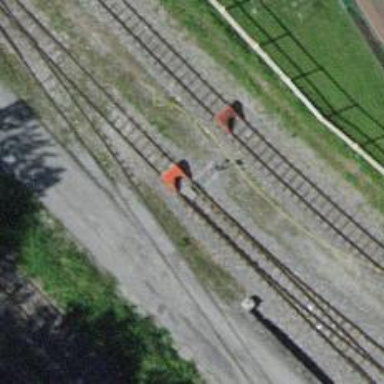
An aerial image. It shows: Disused railway siding with one track.